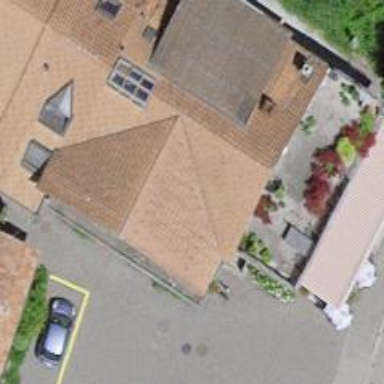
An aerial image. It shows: Restaurant.